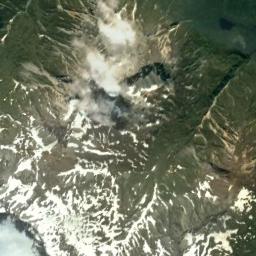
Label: snowberg